Field crop: tomato
Growth stage: 1
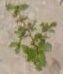
Species: portulaca